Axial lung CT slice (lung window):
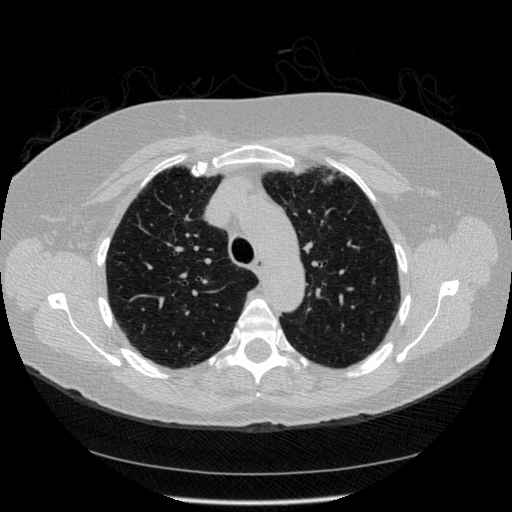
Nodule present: no